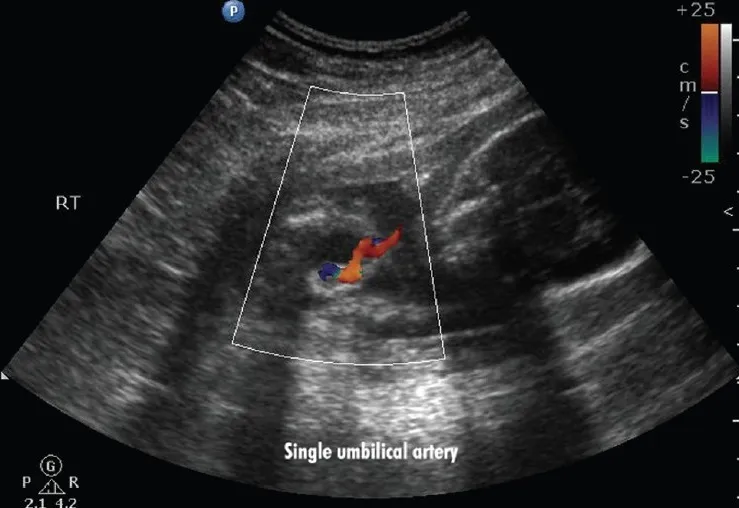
Single umbilical artery.
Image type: radiology (ultrasound)